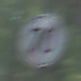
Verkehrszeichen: EndeGeschwindigkeit70
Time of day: SunriseSunset
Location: Outdoor (Nature)
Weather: NotSpecified
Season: Autumn
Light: Natural